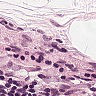
Metastatic tissue present: no